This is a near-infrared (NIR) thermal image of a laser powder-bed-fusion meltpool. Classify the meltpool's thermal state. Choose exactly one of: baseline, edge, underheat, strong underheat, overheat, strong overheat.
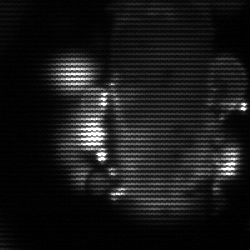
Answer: strong underheat